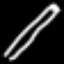
Label: pencil